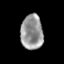
Tissue: skin
Cell type: Epithelial cells
Senescence score: 0.7012
Nuclear area (px): 759
Mean DAPI intensity: 150.398